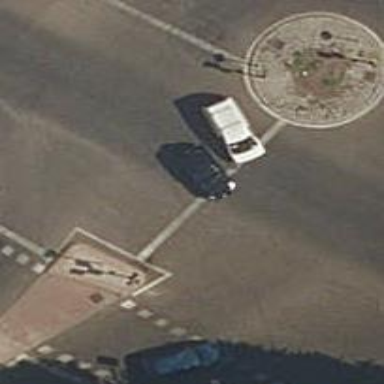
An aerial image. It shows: Tertiary road with asphalt surface leading to roundabout.